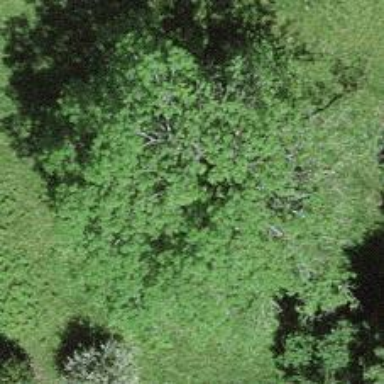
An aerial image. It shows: Single tag "natural: tree."